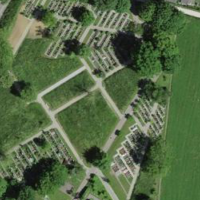
EUNIS habitat code: 53
Species observed at this site:
Oedemera nobilis
Malva moschata